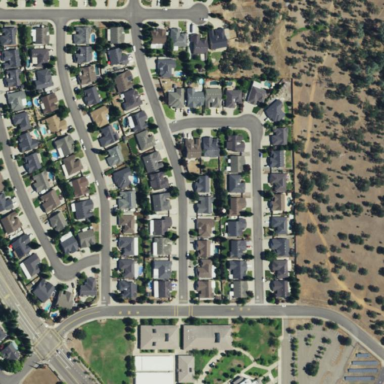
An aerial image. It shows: Residential area in subdivision.